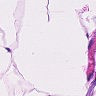
Metastatic tissue present: no